Question: I wanted to add some folder in my current git repo.
but i have received such green folder in the github the following image . How to add this folder into this project.
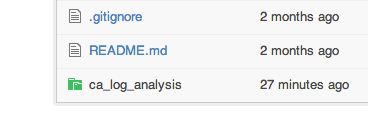
Answer: I believe the green folders represent submodules on github. A submodule is essentially a link to a version of another repo.
To get the submodules locally run:
'''
git submodule init
git submodule update
'''
You can read more about submodules here:
<URL>